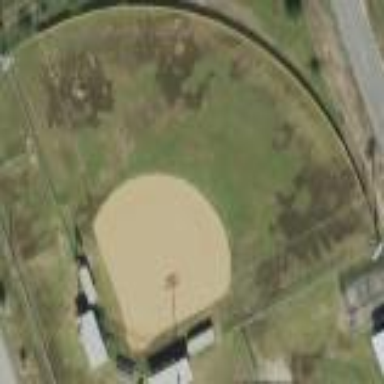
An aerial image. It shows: Grassy pitch designated for softball leisure sports.